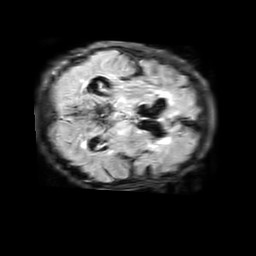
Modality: FLAIR
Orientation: axial
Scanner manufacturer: philips
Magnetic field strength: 3 T
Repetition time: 11 s
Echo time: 0.12 s